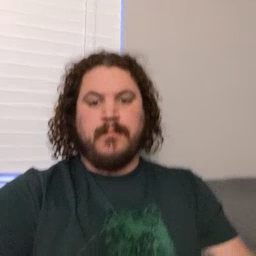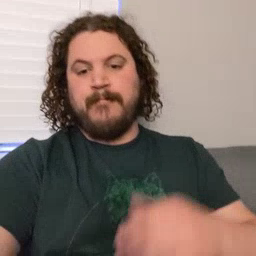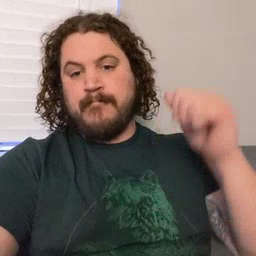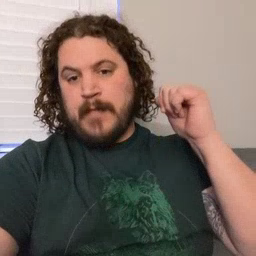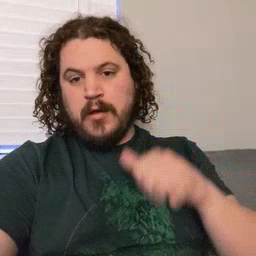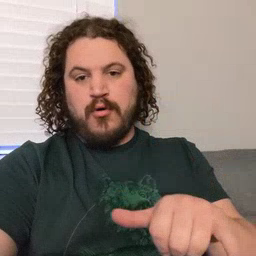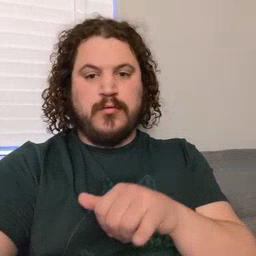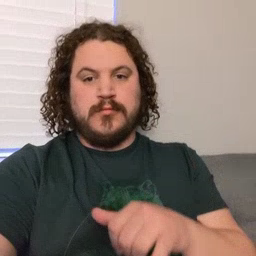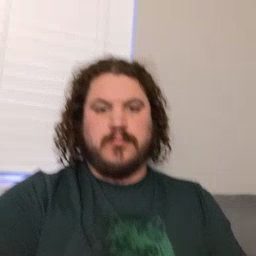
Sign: backyard